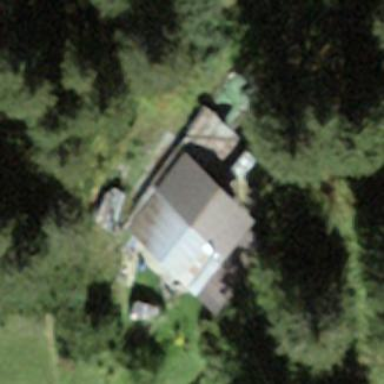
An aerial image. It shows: Cabin is depicted in the image.